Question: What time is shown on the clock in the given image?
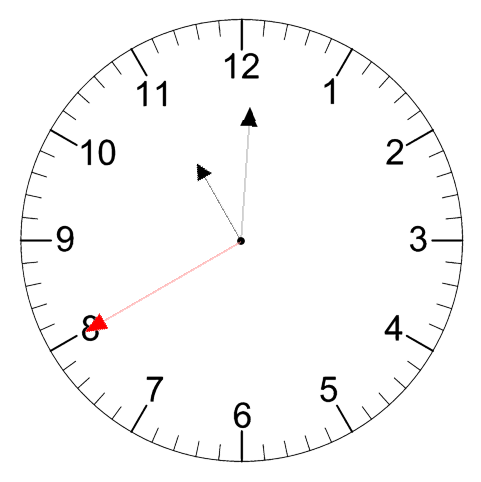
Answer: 11:00:40